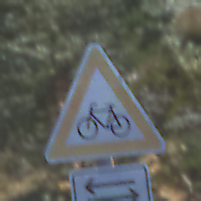
Verkehrszeichen: RadverkehrRechts
Zusatzzeichen unten: RichtungsangabeDurchPfeile7
Umgebung: Outdoor, Nature
Tageszeit: MorningAfternoon
Wetter: Clear
Licht: Natural
Jahreszeit: NotSpecified
Kontrast: HighContrast